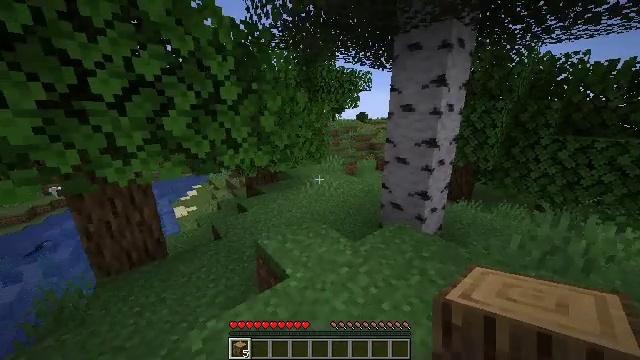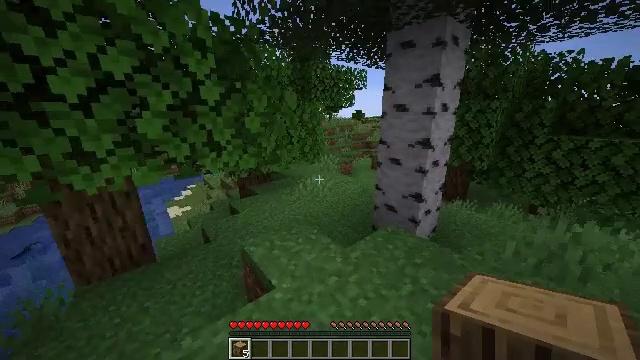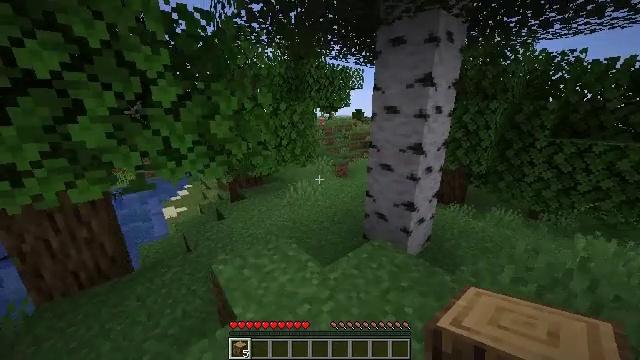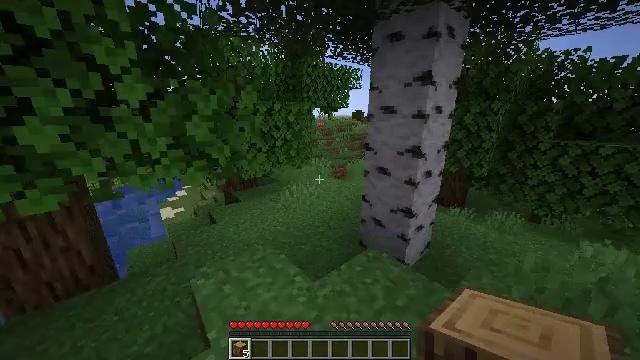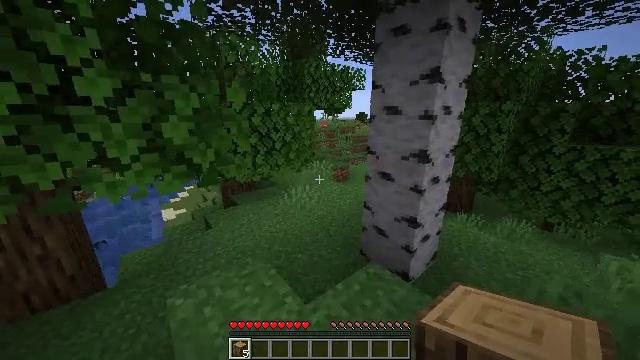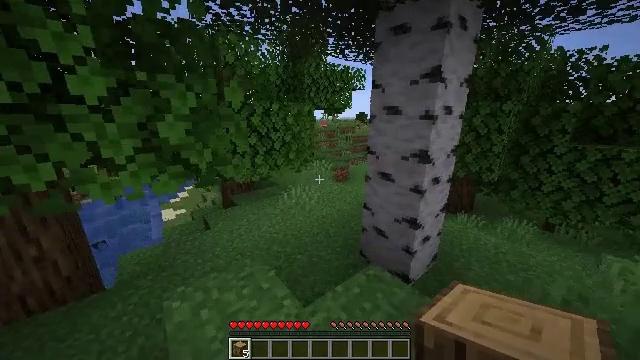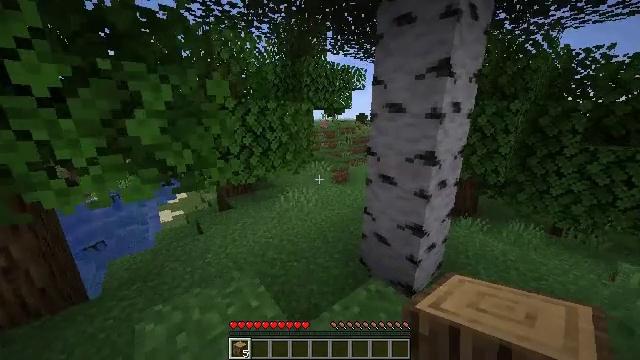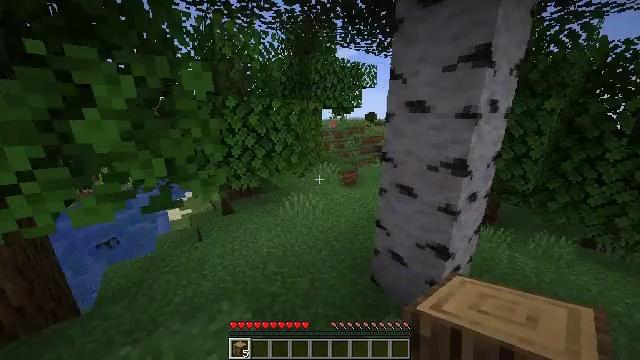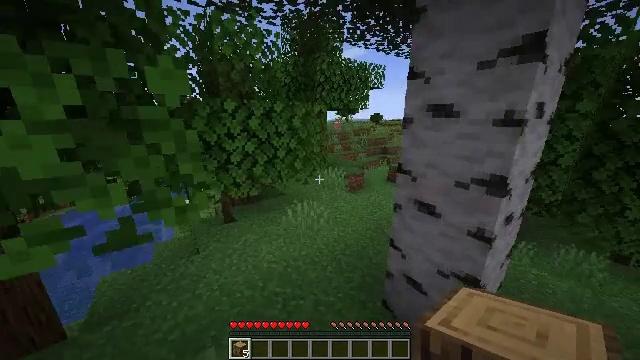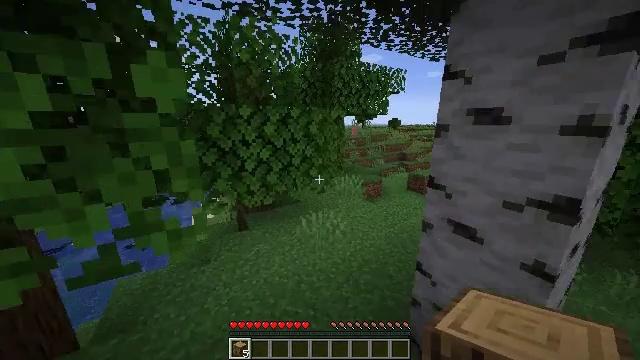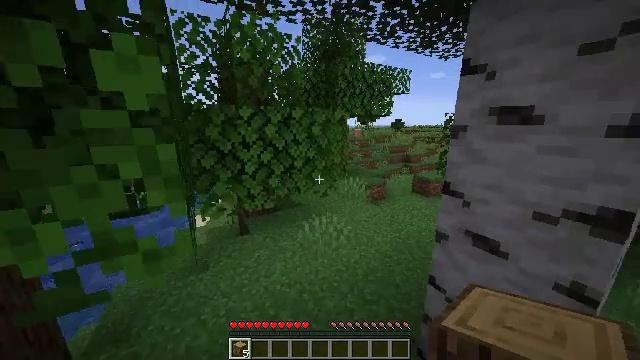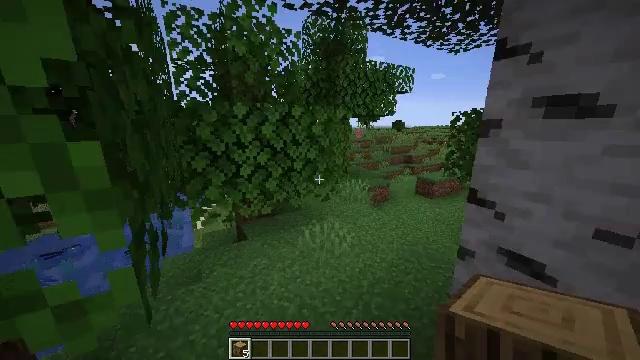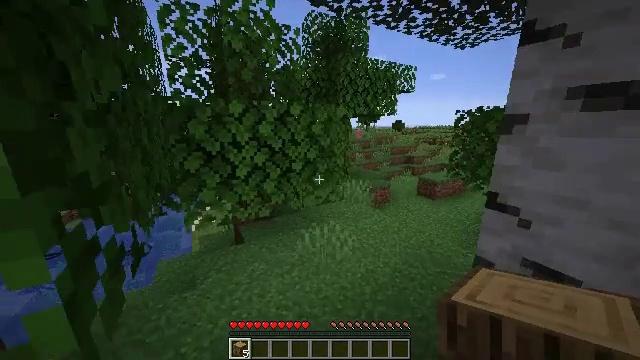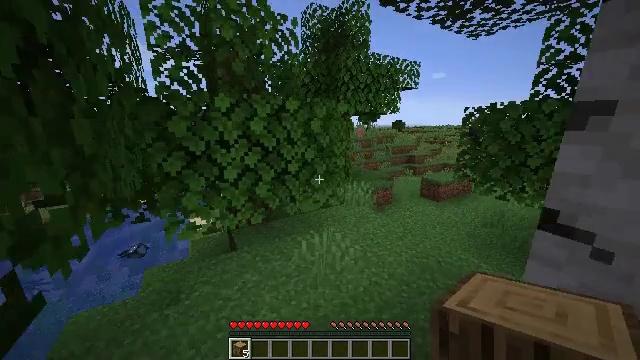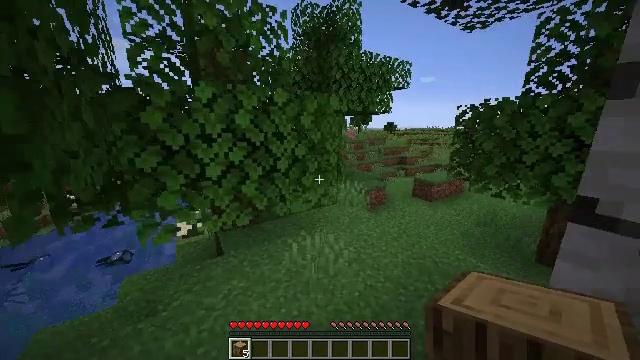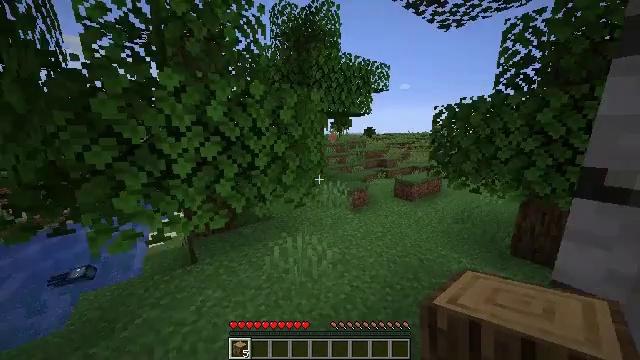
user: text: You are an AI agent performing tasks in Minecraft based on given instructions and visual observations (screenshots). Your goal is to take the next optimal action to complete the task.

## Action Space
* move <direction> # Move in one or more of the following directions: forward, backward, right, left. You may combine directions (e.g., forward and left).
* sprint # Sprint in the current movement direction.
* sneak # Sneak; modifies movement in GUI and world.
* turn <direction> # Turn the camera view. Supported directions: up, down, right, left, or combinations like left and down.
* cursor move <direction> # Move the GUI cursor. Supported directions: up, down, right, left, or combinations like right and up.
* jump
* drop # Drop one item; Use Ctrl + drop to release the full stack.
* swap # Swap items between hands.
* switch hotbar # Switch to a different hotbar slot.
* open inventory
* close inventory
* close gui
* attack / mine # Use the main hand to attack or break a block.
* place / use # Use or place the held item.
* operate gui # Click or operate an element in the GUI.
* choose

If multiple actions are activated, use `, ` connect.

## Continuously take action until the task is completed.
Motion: motion action
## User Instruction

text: Gather gravel by digging.
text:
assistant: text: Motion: move forward and move right
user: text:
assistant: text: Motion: move forward and move right
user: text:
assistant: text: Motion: move forward
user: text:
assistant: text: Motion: move forward
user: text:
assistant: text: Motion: move forward
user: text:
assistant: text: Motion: move forward
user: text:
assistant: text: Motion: move forward, turn left
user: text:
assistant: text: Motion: move forward, turn left
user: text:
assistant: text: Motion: move forward, turn left and up
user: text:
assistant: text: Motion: move forward
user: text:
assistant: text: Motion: move forward
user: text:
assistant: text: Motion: move forward
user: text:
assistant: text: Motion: move forward
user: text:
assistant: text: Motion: move forward, turn right
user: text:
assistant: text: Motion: move forward, turn right and up
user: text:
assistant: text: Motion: move forward, turn right and up
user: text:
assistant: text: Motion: move forward
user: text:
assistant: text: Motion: move forward
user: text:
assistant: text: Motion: move forward, turn right
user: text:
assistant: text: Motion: move forward, turn right
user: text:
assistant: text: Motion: move forward, turn right
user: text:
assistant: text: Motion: move forward
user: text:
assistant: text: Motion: move forward
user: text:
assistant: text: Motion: move forward, turn left
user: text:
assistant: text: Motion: move forward, turn left
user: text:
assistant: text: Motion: move forward
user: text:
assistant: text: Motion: move forward, turn left
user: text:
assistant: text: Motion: move forward
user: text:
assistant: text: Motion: move forward
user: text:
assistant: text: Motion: move forward